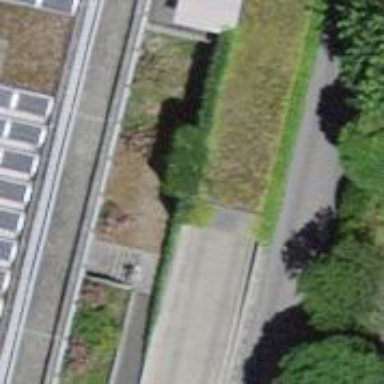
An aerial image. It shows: Parking entrance.